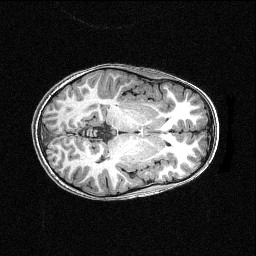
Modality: T1w
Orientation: axial
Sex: female
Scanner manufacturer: siemens
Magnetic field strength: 3 T
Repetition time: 2.3 s
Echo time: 0.00336 s